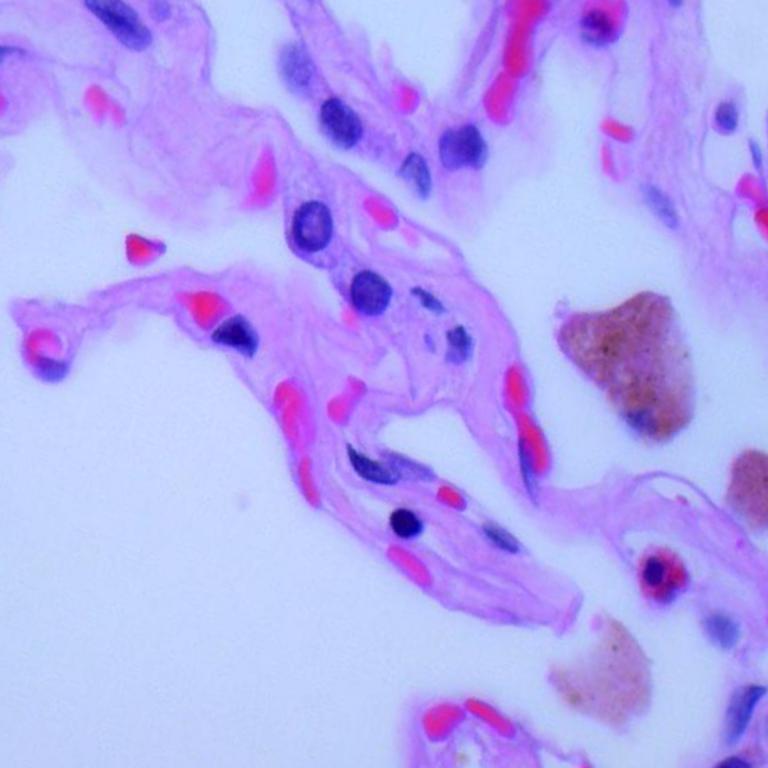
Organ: lung
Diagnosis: benign